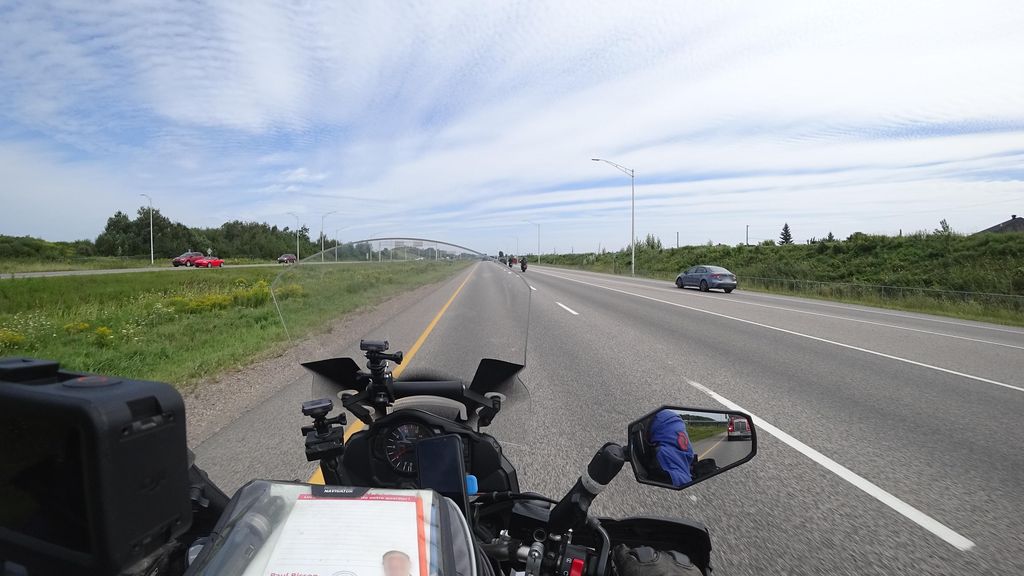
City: quebec_city